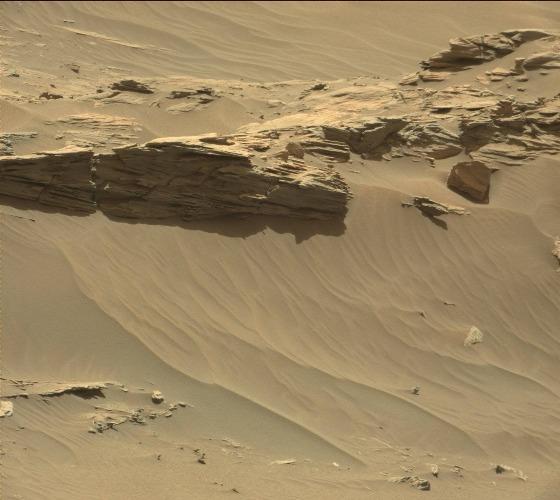
Terrain classes present: Bedrock, Gravel / Sand / Soil, Rock, Shadow